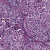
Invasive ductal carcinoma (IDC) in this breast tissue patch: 0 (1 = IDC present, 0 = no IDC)